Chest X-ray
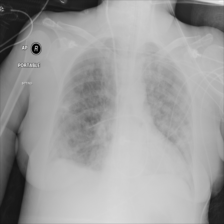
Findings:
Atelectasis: negative
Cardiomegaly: negative
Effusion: negative
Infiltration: negative
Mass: negative
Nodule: negative
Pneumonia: negative
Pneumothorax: negative
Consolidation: negative
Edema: positive
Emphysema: negative
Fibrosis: negative
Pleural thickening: negative
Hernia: negative